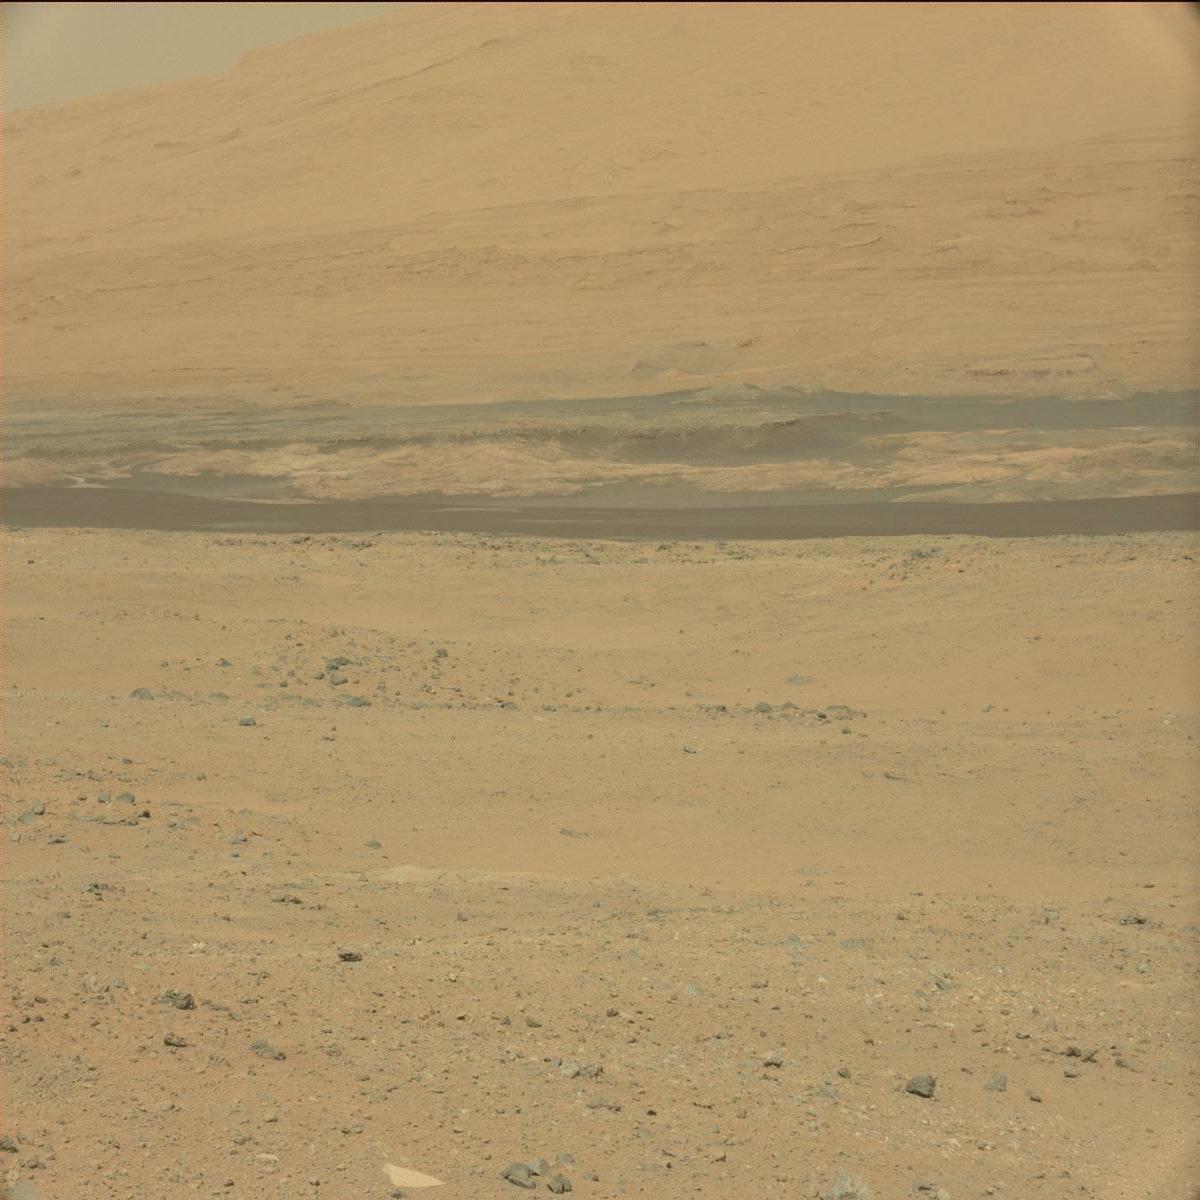
Terrain classes present: Bedrock, Ridge, Sand / Soil, Sky